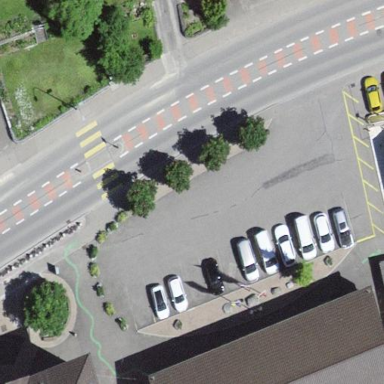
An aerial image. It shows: Parking area.